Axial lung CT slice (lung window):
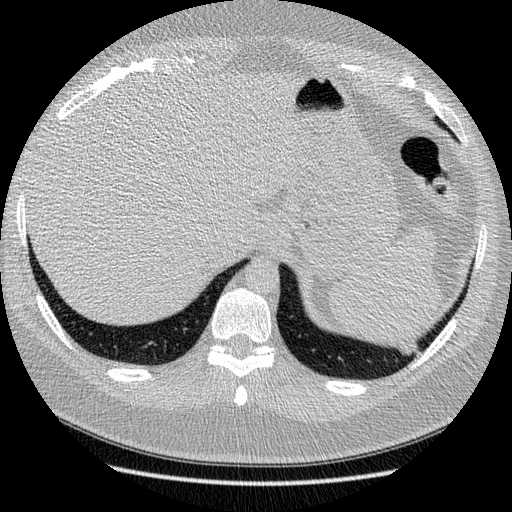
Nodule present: yes
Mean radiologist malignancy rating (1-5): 3.25